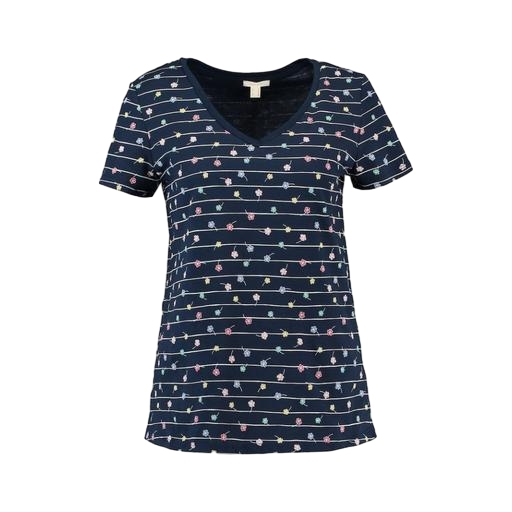
multicolor bree slub-jersey t-shirt, blue plus size printed t-shirt only macy, blue printed contrast t-shirt only macy, white background